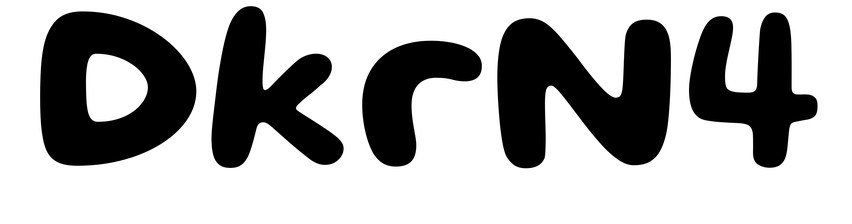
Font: Gluten_SemiBold